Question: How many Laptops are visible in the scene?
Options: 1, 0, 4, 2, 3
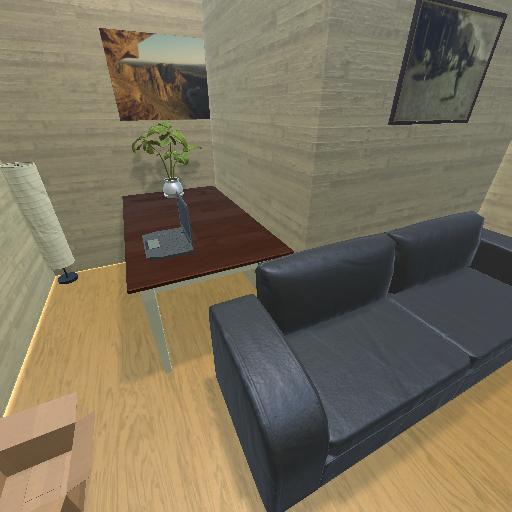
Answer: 1